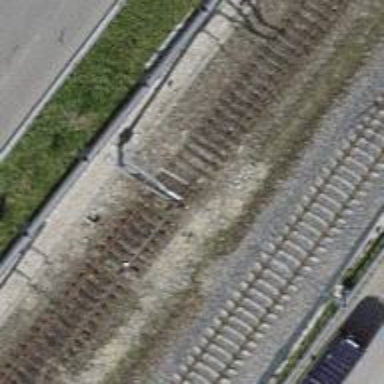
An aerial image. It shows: Railway switch.